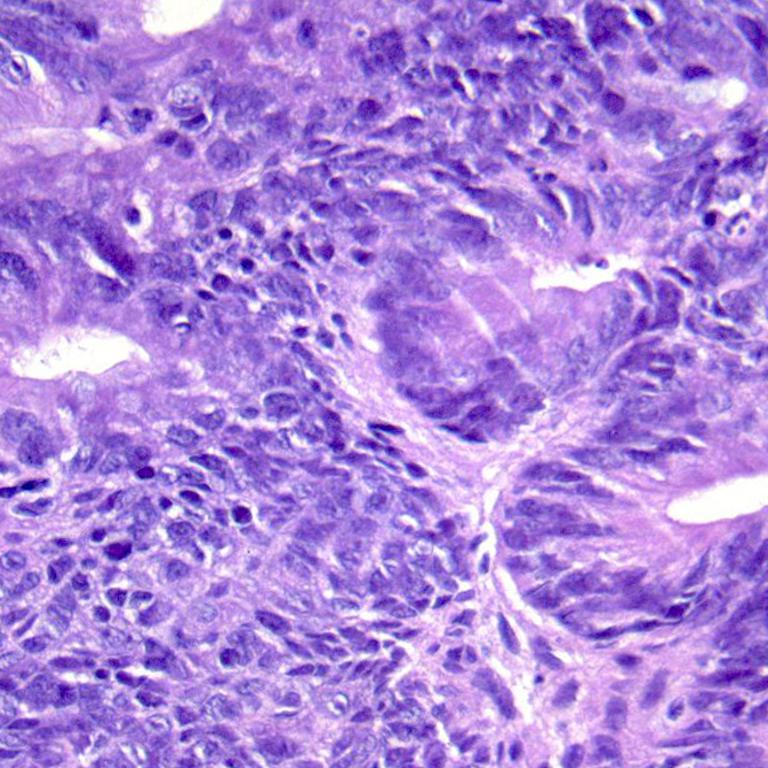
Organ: colon
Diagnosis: adenocarcinomas